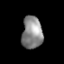
Tissue: lung
Cell type: Myeloid cells
Senescence score: 0.1813
Nuclear area (px): 660
Mean DAPI intensity: 136.58